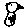
Label: bird